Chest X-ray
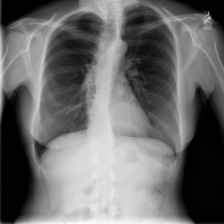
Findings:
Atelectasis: negative
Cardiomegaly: negative
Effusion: negative
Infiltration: negative
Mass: negative
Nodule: negative
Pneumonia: negative
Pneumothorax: negative
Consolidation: negative
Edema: negative
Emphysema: negative
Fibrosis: negative
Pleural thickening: negative
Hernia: negative